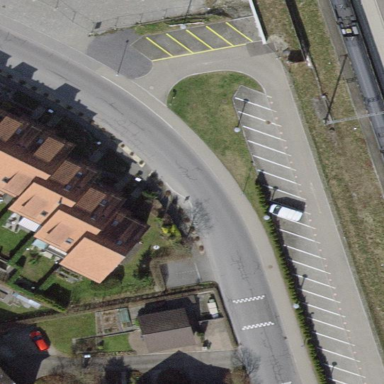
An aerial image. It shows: Parking area with surface.